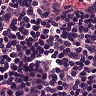
Metastatic tissue present: no